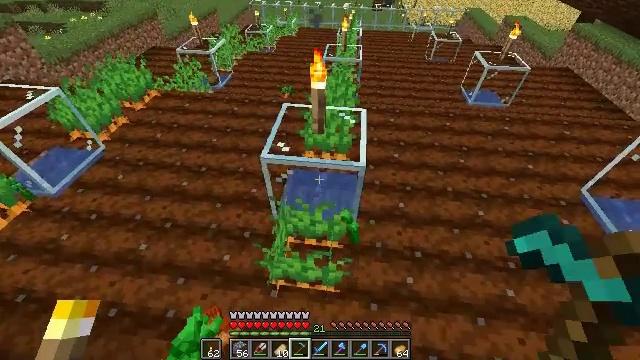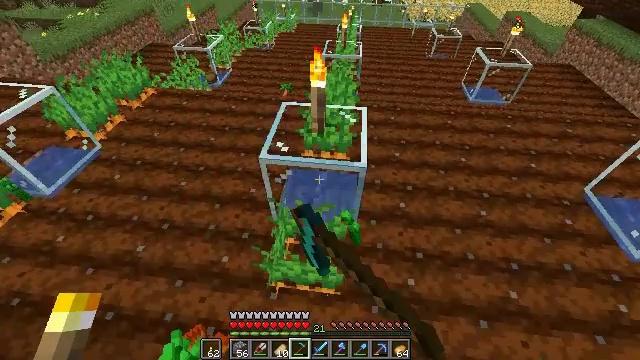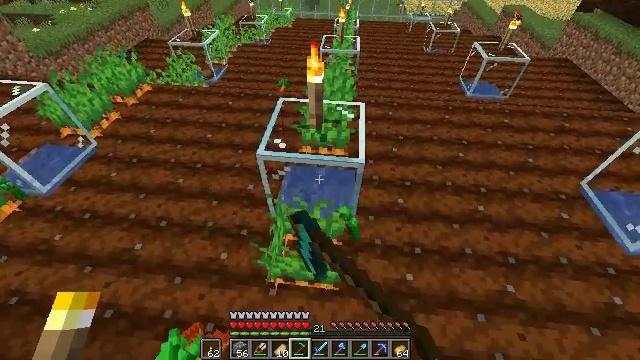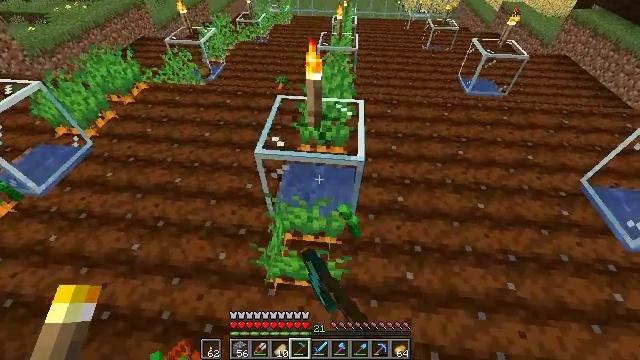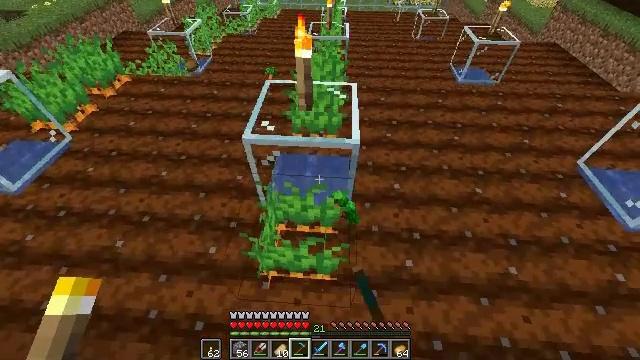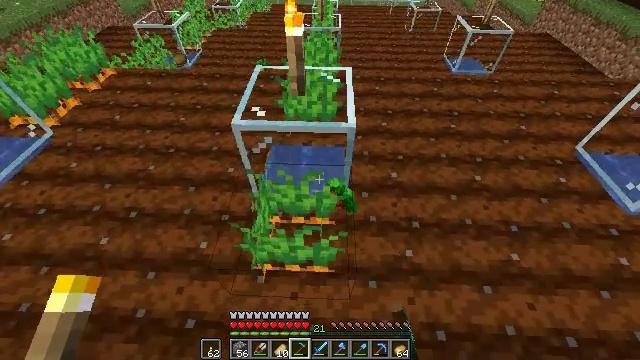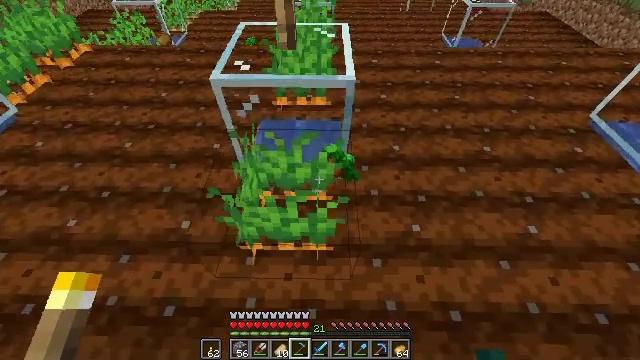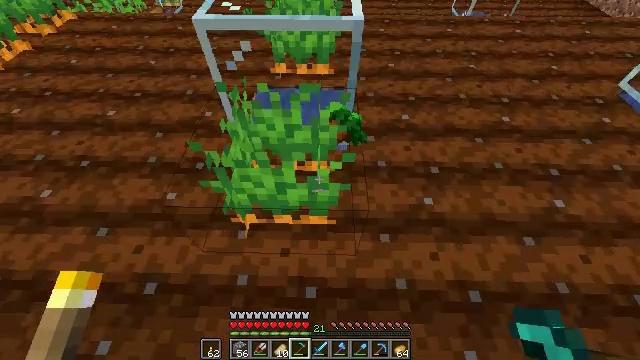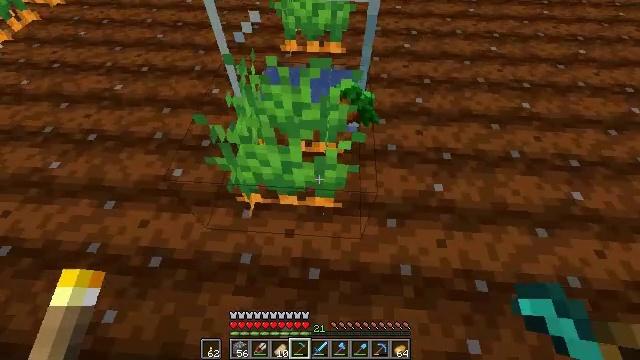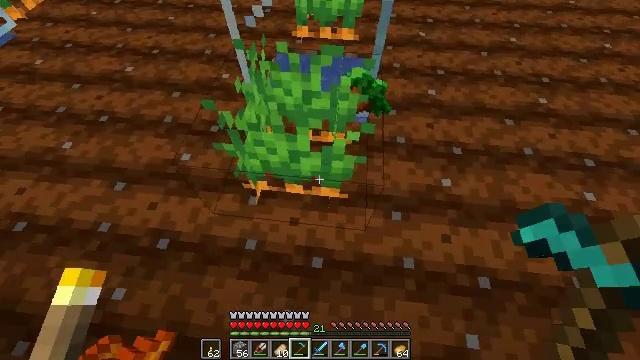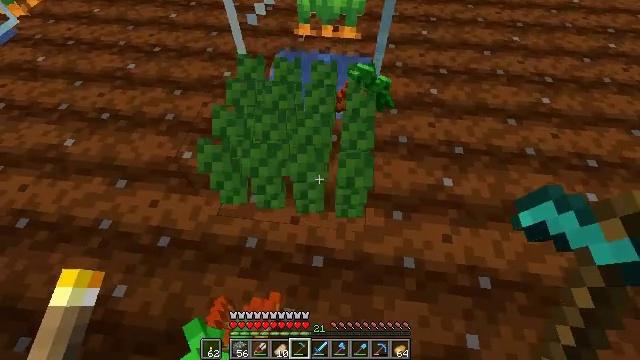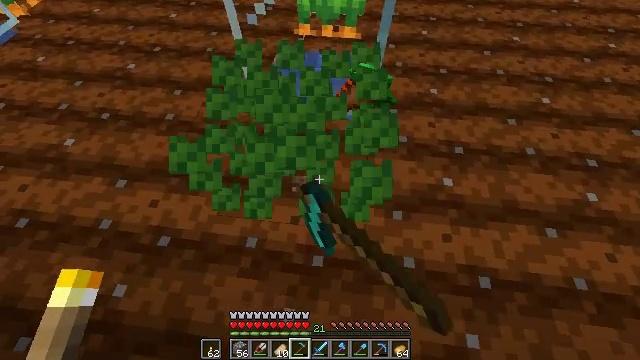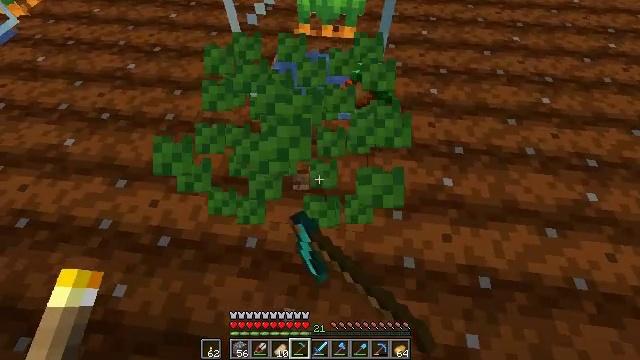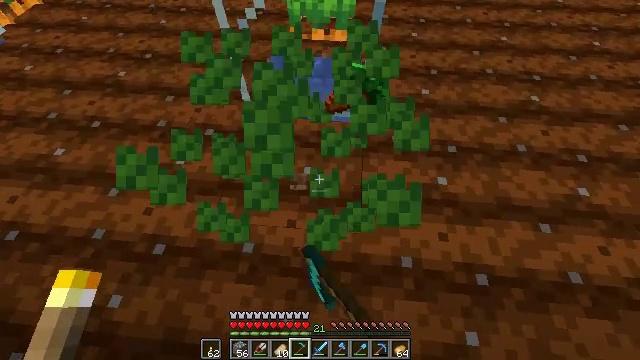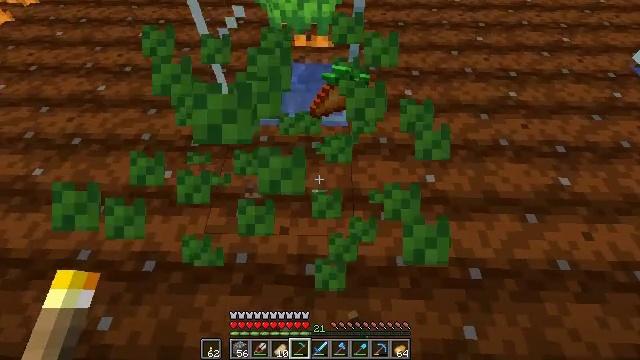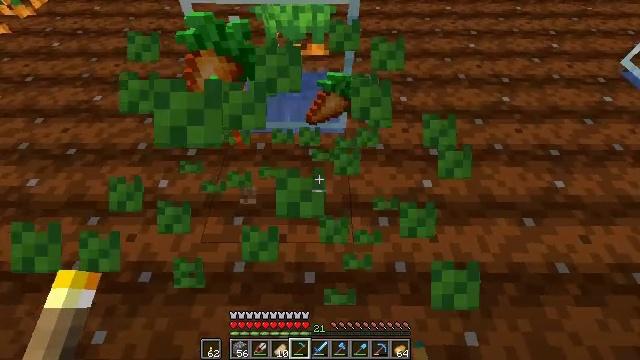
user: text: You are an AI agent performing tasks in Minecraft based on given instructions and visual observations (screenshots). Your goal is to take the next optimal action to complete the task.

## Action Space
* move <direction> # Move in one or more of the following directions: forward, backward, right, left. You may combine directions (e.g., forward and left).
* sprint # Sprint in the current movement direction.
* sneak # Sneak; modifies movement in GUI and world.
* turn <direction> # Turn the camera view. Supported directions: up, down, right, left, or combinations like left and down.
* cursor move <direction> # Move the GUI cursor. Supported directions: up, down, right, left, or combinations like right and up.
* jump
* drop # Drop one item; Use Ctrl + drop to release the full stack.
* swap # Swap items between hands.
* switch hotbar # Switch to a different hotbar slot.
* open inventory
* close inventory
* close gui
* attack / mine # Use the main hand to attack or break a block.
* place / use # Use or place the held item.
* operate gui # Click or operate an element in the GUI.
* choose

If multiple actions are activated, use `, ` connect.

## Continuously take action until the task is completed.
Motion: motion action
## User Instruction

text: Mine the fully grown carrots.
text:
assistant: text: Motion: attack / mine
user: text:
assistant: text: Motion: attack / mine
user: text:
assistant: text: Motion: attack / mine
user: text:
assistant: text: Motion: turn right
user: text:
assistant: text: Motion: turn right
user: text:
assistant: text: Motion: turn right and down
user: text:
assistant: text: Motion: turn down
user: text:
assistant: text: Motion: turn left and down
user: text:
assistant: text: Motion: turn left and down
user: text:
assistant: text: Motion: attack / mine
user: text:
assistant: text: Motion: attack / mine
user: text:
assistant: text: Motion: attack / mine
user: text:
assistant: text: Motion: turn right
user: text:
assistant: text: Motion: turn right and up
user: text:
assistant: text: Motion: turn right and up
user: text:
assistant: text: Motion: move forward and move right, turn up
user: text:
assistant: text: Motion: move forward and move right, turn left
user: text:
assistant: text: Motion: move forward and move right, turn left
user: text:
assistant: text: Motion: move forward and move right
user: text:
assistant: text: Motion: move forward and move right, turn left
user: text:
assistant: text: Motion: move forward and move right, turn left
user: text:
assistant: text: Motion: move forward and move right, turn left
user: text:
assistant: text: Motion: move forward and move right, turn left
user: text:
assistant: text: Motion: move forward and move right, turn left
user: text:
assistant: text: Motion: move forward and move right, turn left and up
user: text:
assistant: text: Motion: move forward and move right, turn left and up
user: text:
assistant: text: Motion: move forward and move right, turn left and up
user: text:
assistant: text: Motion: move forward and move right, turn left and up
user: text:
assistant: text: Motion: move right, turn left and up
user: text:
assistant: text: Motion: turn left